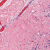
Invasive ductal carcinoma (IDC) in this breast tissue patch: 1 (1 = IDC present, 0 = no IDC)